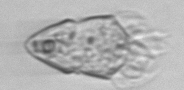
Label: Strombidium_morphotype1